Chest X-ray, AP view. Patient: 62 years old, sex F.
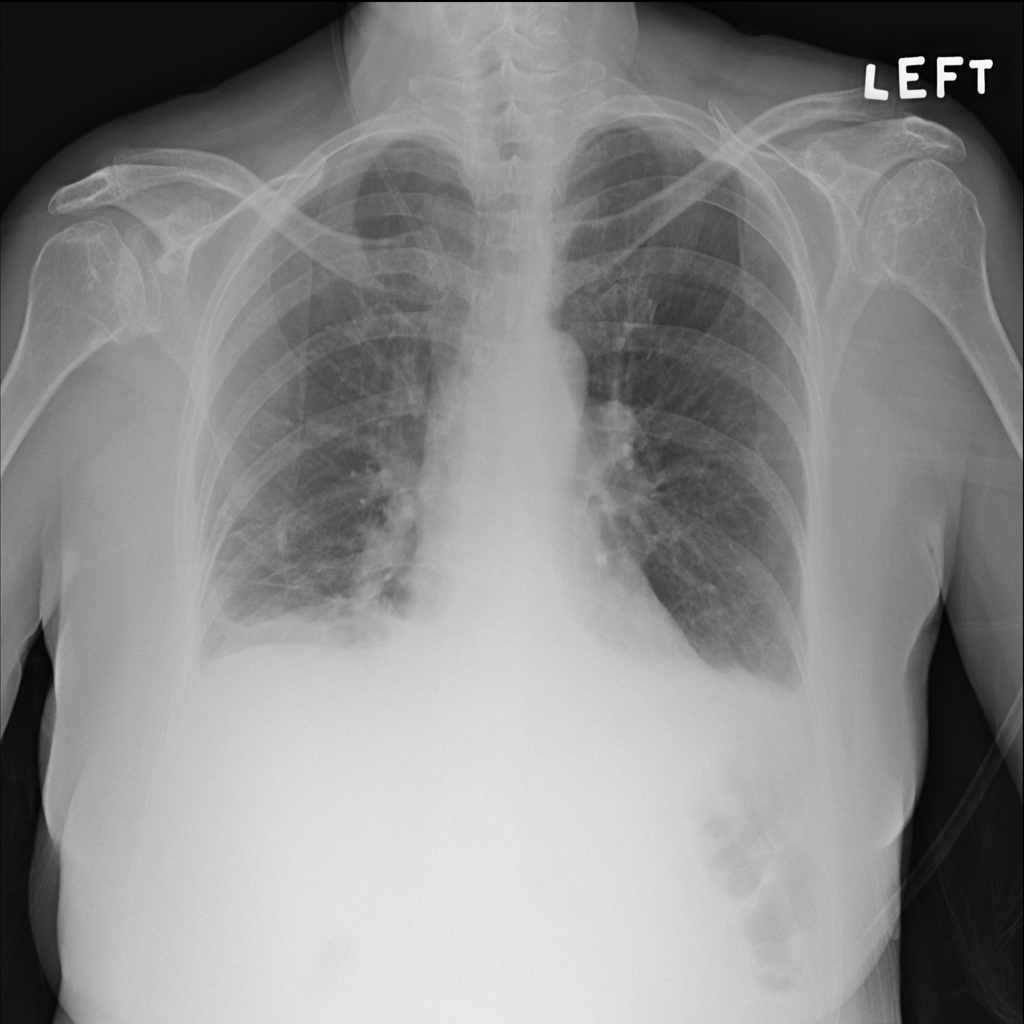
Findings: Atelectasis, Effusion, Emphysema